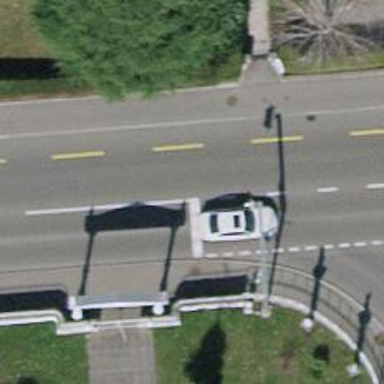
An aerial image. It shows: Road with traffic signals.